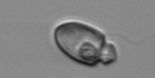
Label: Amphidinium